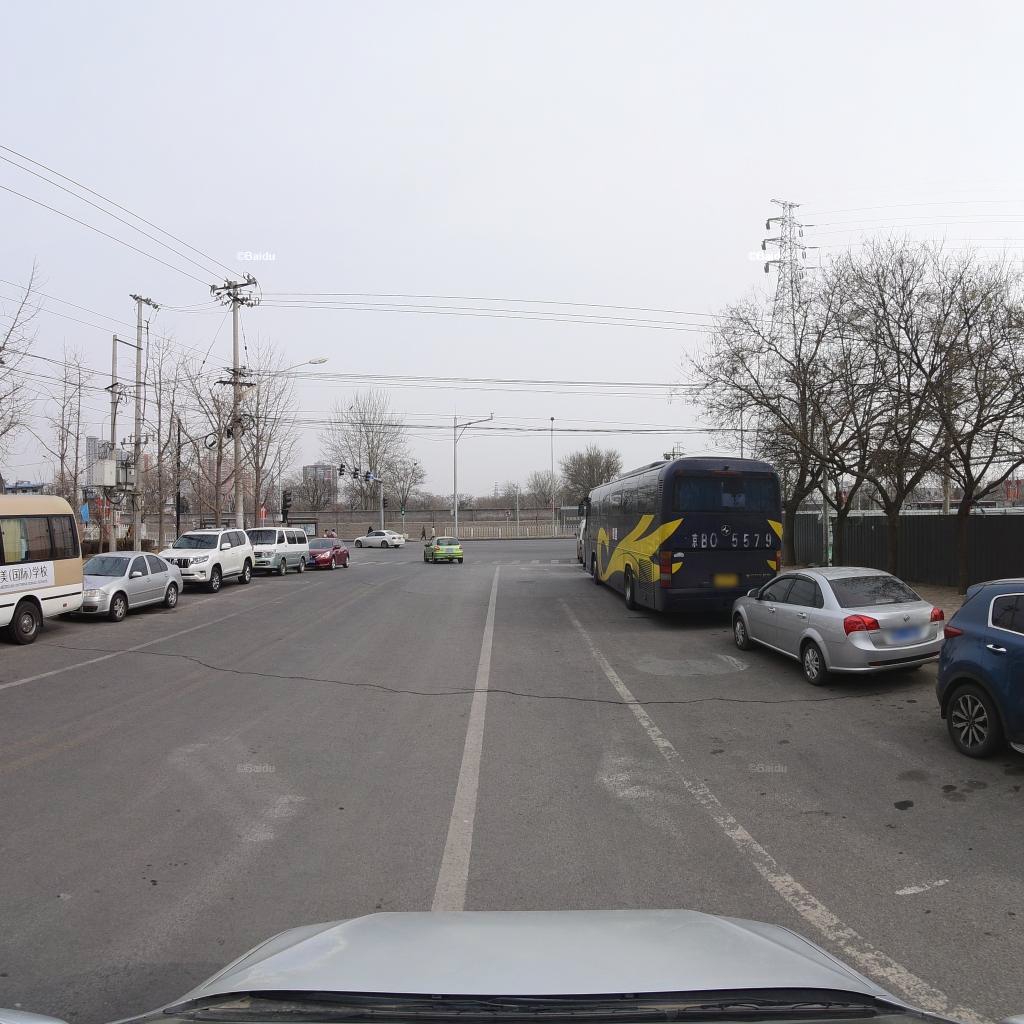
Region: Fengtai
Road damage annotations: transverse crack